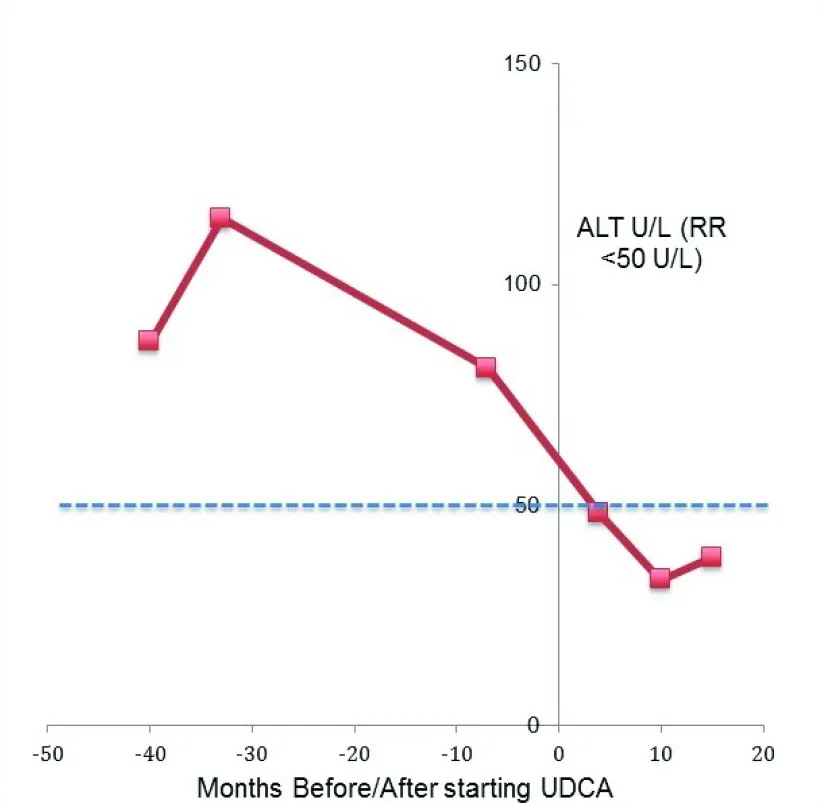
Alanine transaminase (ALT) of Case 3. . This demonstrated abnormal levels before starting ursodeoxycholic acid (UDCA) that normalized following initiation of UDCA. Dotted line signifies normal value (less than 50 units/L).
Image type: chart (chart)